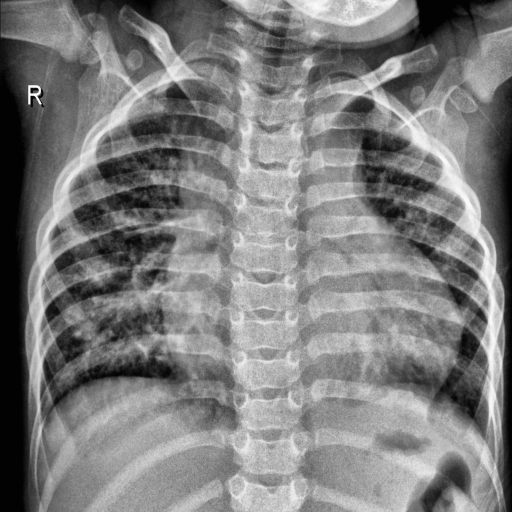
Finding: PNEUMONIA